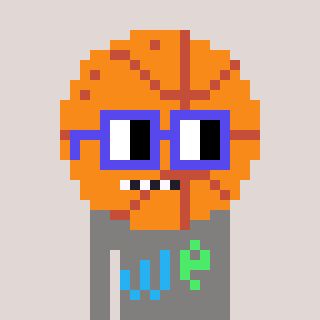
a pixel art character with square blue glasses, a basketball-shaped head and a bluegrey-colored body on a warm background